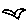
Label: bird